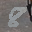
Label: 8